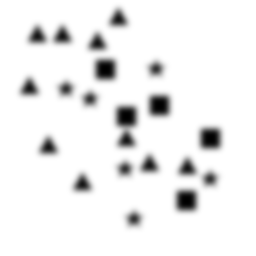
Squares: 5
Triangles: 10
Stars: 6
Total shapes: 21